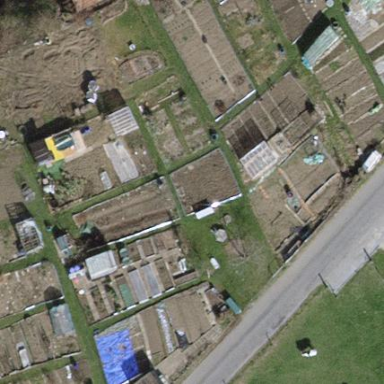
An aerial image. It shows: Allotments area.